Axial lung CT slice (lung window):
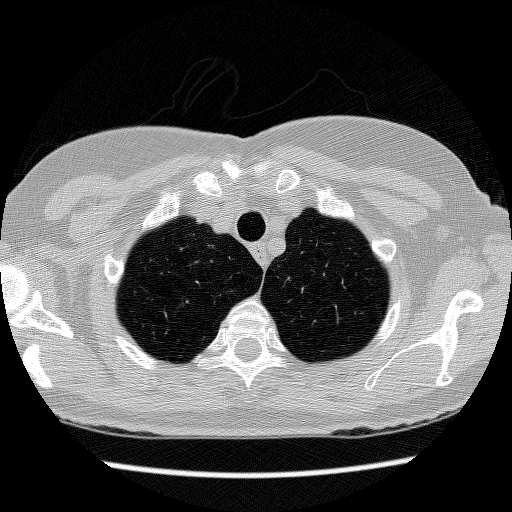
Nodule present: no